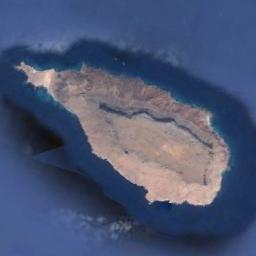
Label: island